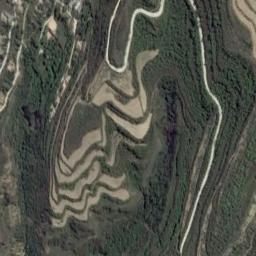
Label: terrace